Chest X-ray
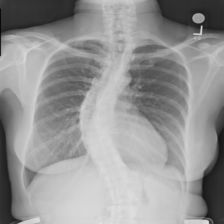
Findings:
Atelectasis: negative
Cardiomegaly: negative
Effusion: negative
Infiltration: negative
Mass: negative
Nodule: negative
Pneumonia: negative
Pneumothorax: negative
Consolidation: negative
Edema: negative
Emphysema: negative
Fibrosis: negative
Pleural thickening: negative
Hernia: negative